Question: I have some code in dexterity content type, as below:
'''
form.fieldset(
'transitionsLog',
label=_(u"Transitions Log"),
fields=['t_log']
)
form.mode(t_log='hidden')
t_log = schema.TextLine(
title=_(u'Transitions log'),
)
'''
In add/edit form, the field t_log hide but fieldset tab 'Transitions Log' still show at form, as above...

I have no idea to hide "Transitions Log" tab in add/edit form,
How can I do ?
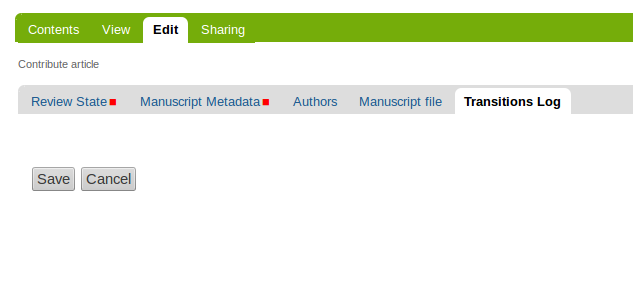
Answer: Since the fields are still rendered in hidden mode, the fieldset still exists.
If you want to completely omit the fieldset you need to omit all fields in the fieldset. This can be achieved using the 'omitted' directive 'form.omitted'.
'''
form.fieldset(
'transitionsLog',
label=_(u"Transitions Log"),
fields=['t_log']
)
form.omitted('t_log') # This will also omit your fieldset
t_log = schema.TextLine(
title=_(u'Transitions log'),
)
'''